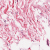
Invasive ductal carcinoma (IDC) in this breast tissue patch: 0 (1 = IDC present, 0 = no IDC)